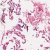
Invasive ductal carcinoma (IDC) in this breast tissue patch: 0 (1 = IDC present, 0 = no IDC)